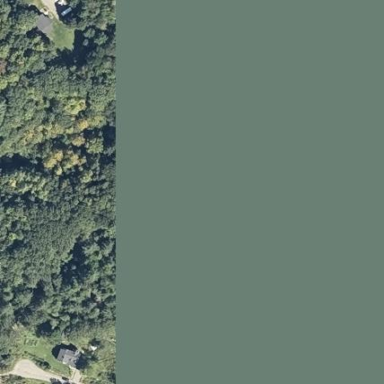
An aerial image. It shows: Mixed woodland area with trees. This forest is mix of different tree species.